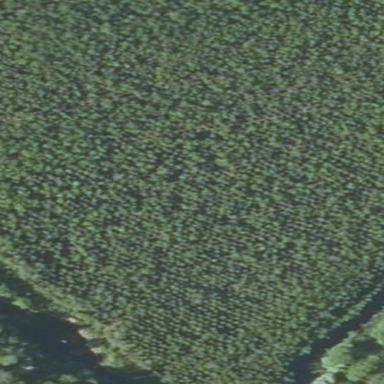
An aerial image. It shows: Forest area.